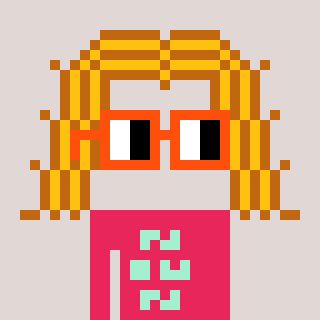
a pixel art character with square orange glasses, a hair-shaped head and a redpinkish-colored body on a warm background